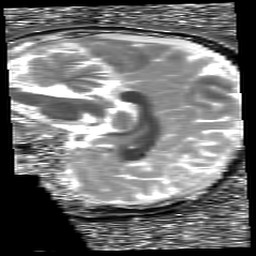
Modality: T1map
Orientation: sagittal
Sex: male
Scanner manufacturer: siemens
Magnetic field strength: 3 T
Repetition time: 5 s
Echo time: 0.00355 s